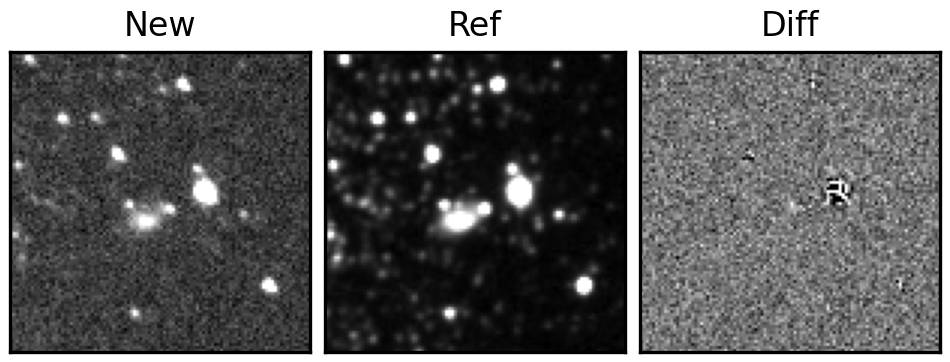
Label: real